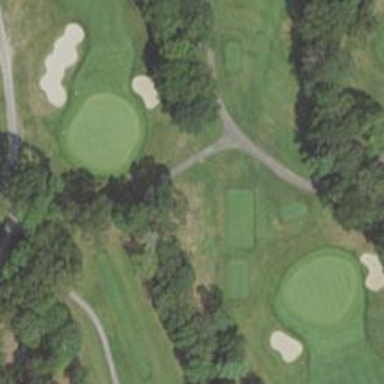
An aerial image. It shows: Path designated for golf carts.